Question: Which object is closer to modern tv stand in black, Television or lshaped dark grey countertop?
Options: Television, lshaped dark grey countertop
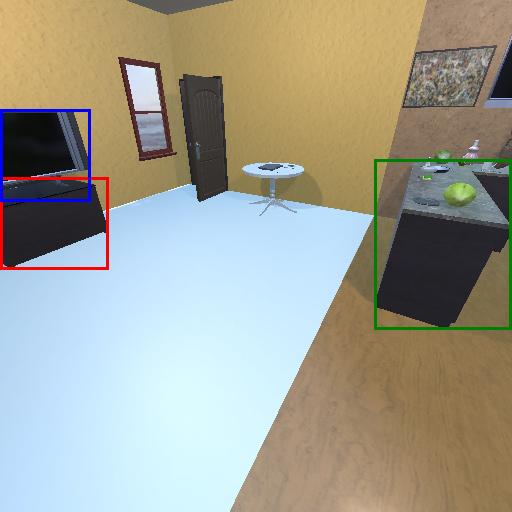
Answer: Television